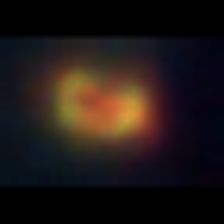
Taxon: Unknown_phyto
Group: Unknown